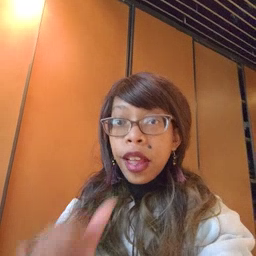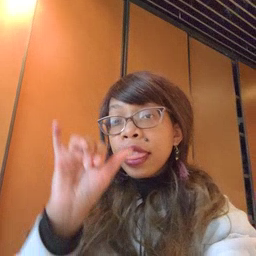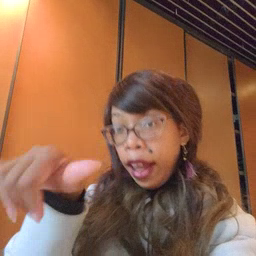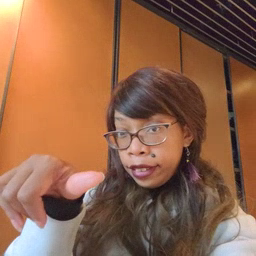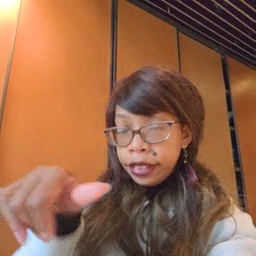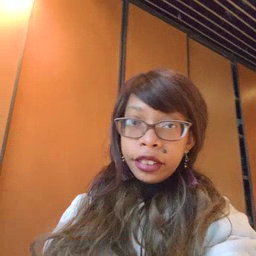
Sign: that